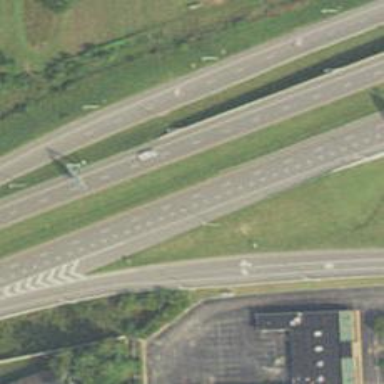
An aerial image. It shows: Motorway.